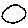
Label: moon